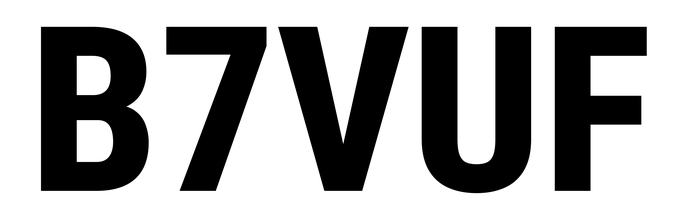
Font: Roboto_Condensed_ExtraBold